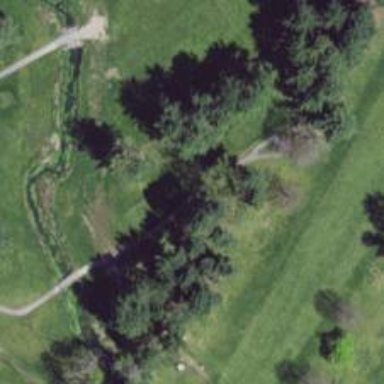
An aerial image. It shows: Path used for both walking and golf.